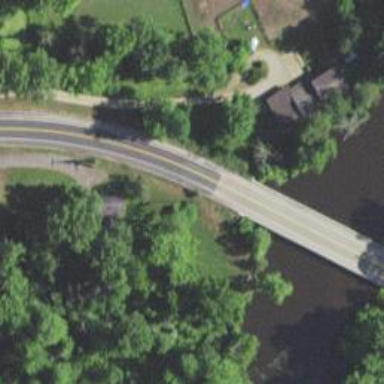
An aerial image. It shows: Tertiary road with bridge.